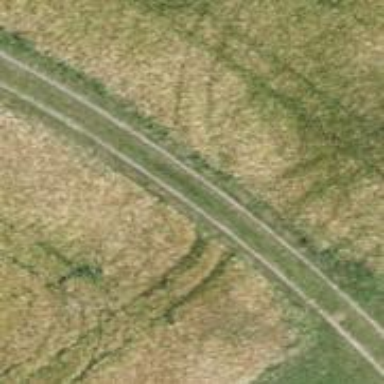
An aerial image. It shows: Track with grass surface categorized as grade4 tracktype.